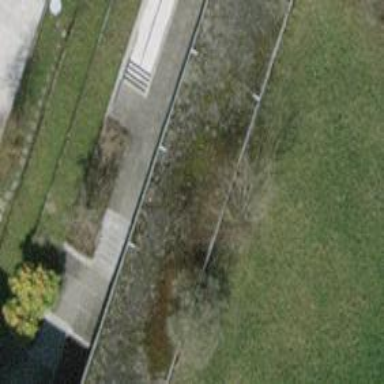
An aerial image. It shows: Brown bench.